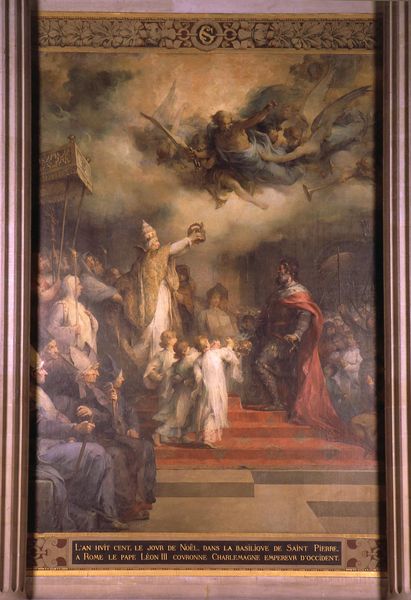
Titel: Le Couronnement de Charlemagne, Die Krönung Karls des Großen
Künstler: Henri Lévy
Standort: Paris
Institution: Panthéon
Schlagwörter: blau, flügel, gemälde, gott, himmel, mann, umhang, weiß, wolken, frauen, gelb, menschen, ocker, sitzen, bunt, frau, grau, hell, hut, licht, männer, orange, raum, schwarz, säulen, gebäude, haus, rot, wolke, beige, leute, muster, ornament, teppich, diener, halten, haupt, mensch, rahmen, stehen, stein, bild, herr, hände, türbogen, sonne, boden, geistlicher, gold, mantel, krone, fliegen, kinder, engel, bewegen, schrift, stab, saal, treppe, treppen, bischof, könig, papst, diner, inschrift, ornamente, verzierung, wandgemälde, gestreift, stufe, stufen, knie, foto, schild, messing, antike, buch, torbogen, schweben, fliesen, illustration, schwert, text, herrscher, flur, ritter, rüstung, beugen, stäbe, farbfoto, angewinkelt, zeus, heben, mythologisch, krönung, meßdiener, gebäud, baldachin, geistliche, mitra, posaunen, opfer, trompeten, museum, gottheit, posaune, putten, maria, geflügelt, peinture, pompier, kledier, ornat, steigen, latein, trompete, beschirftung, massen, histoire, hochheben, sethen, krönen, pontifex, herrscharen, mythologei, bishcof, fenster rundbogen, götin, herabblicken, könoge, pompiere, posauen, reichn, thronsaal kirche